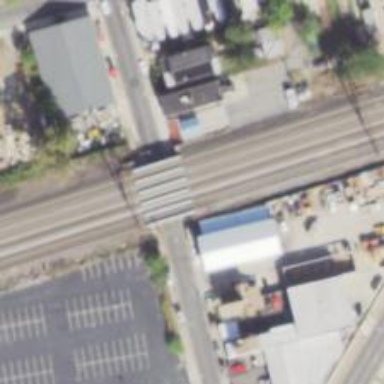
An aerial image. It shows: Bridge with electrified railway tracks featuring contact line.